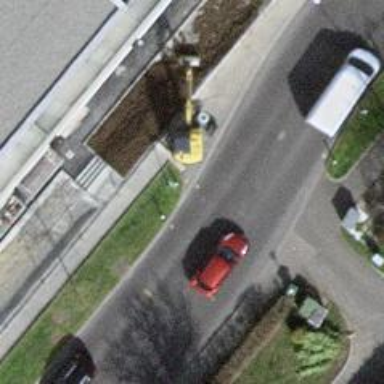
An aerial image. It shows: Asphalt sidewalk.